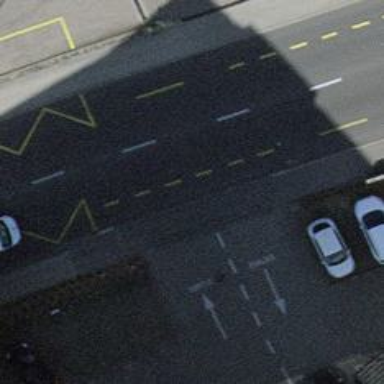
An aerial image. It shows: Secondary road with asphalt surface and designated cycle lane.